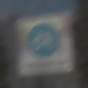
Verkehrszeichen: BeginnFahrradstrasse
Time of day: Midday
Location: Outdoor (Suburban)
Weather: PartlyCloudy
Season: NotSpecified
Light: Natural